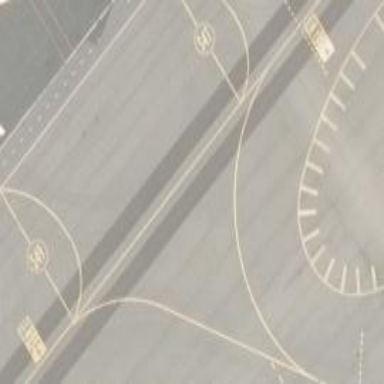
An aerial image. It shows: View of taxiway at the airport.